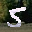
Label: 5